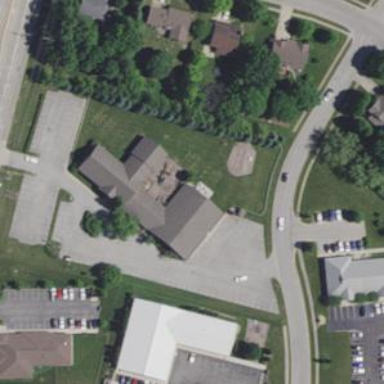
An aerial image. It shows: Kindergarten building.